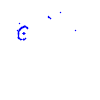
Particle: proton